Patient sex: M
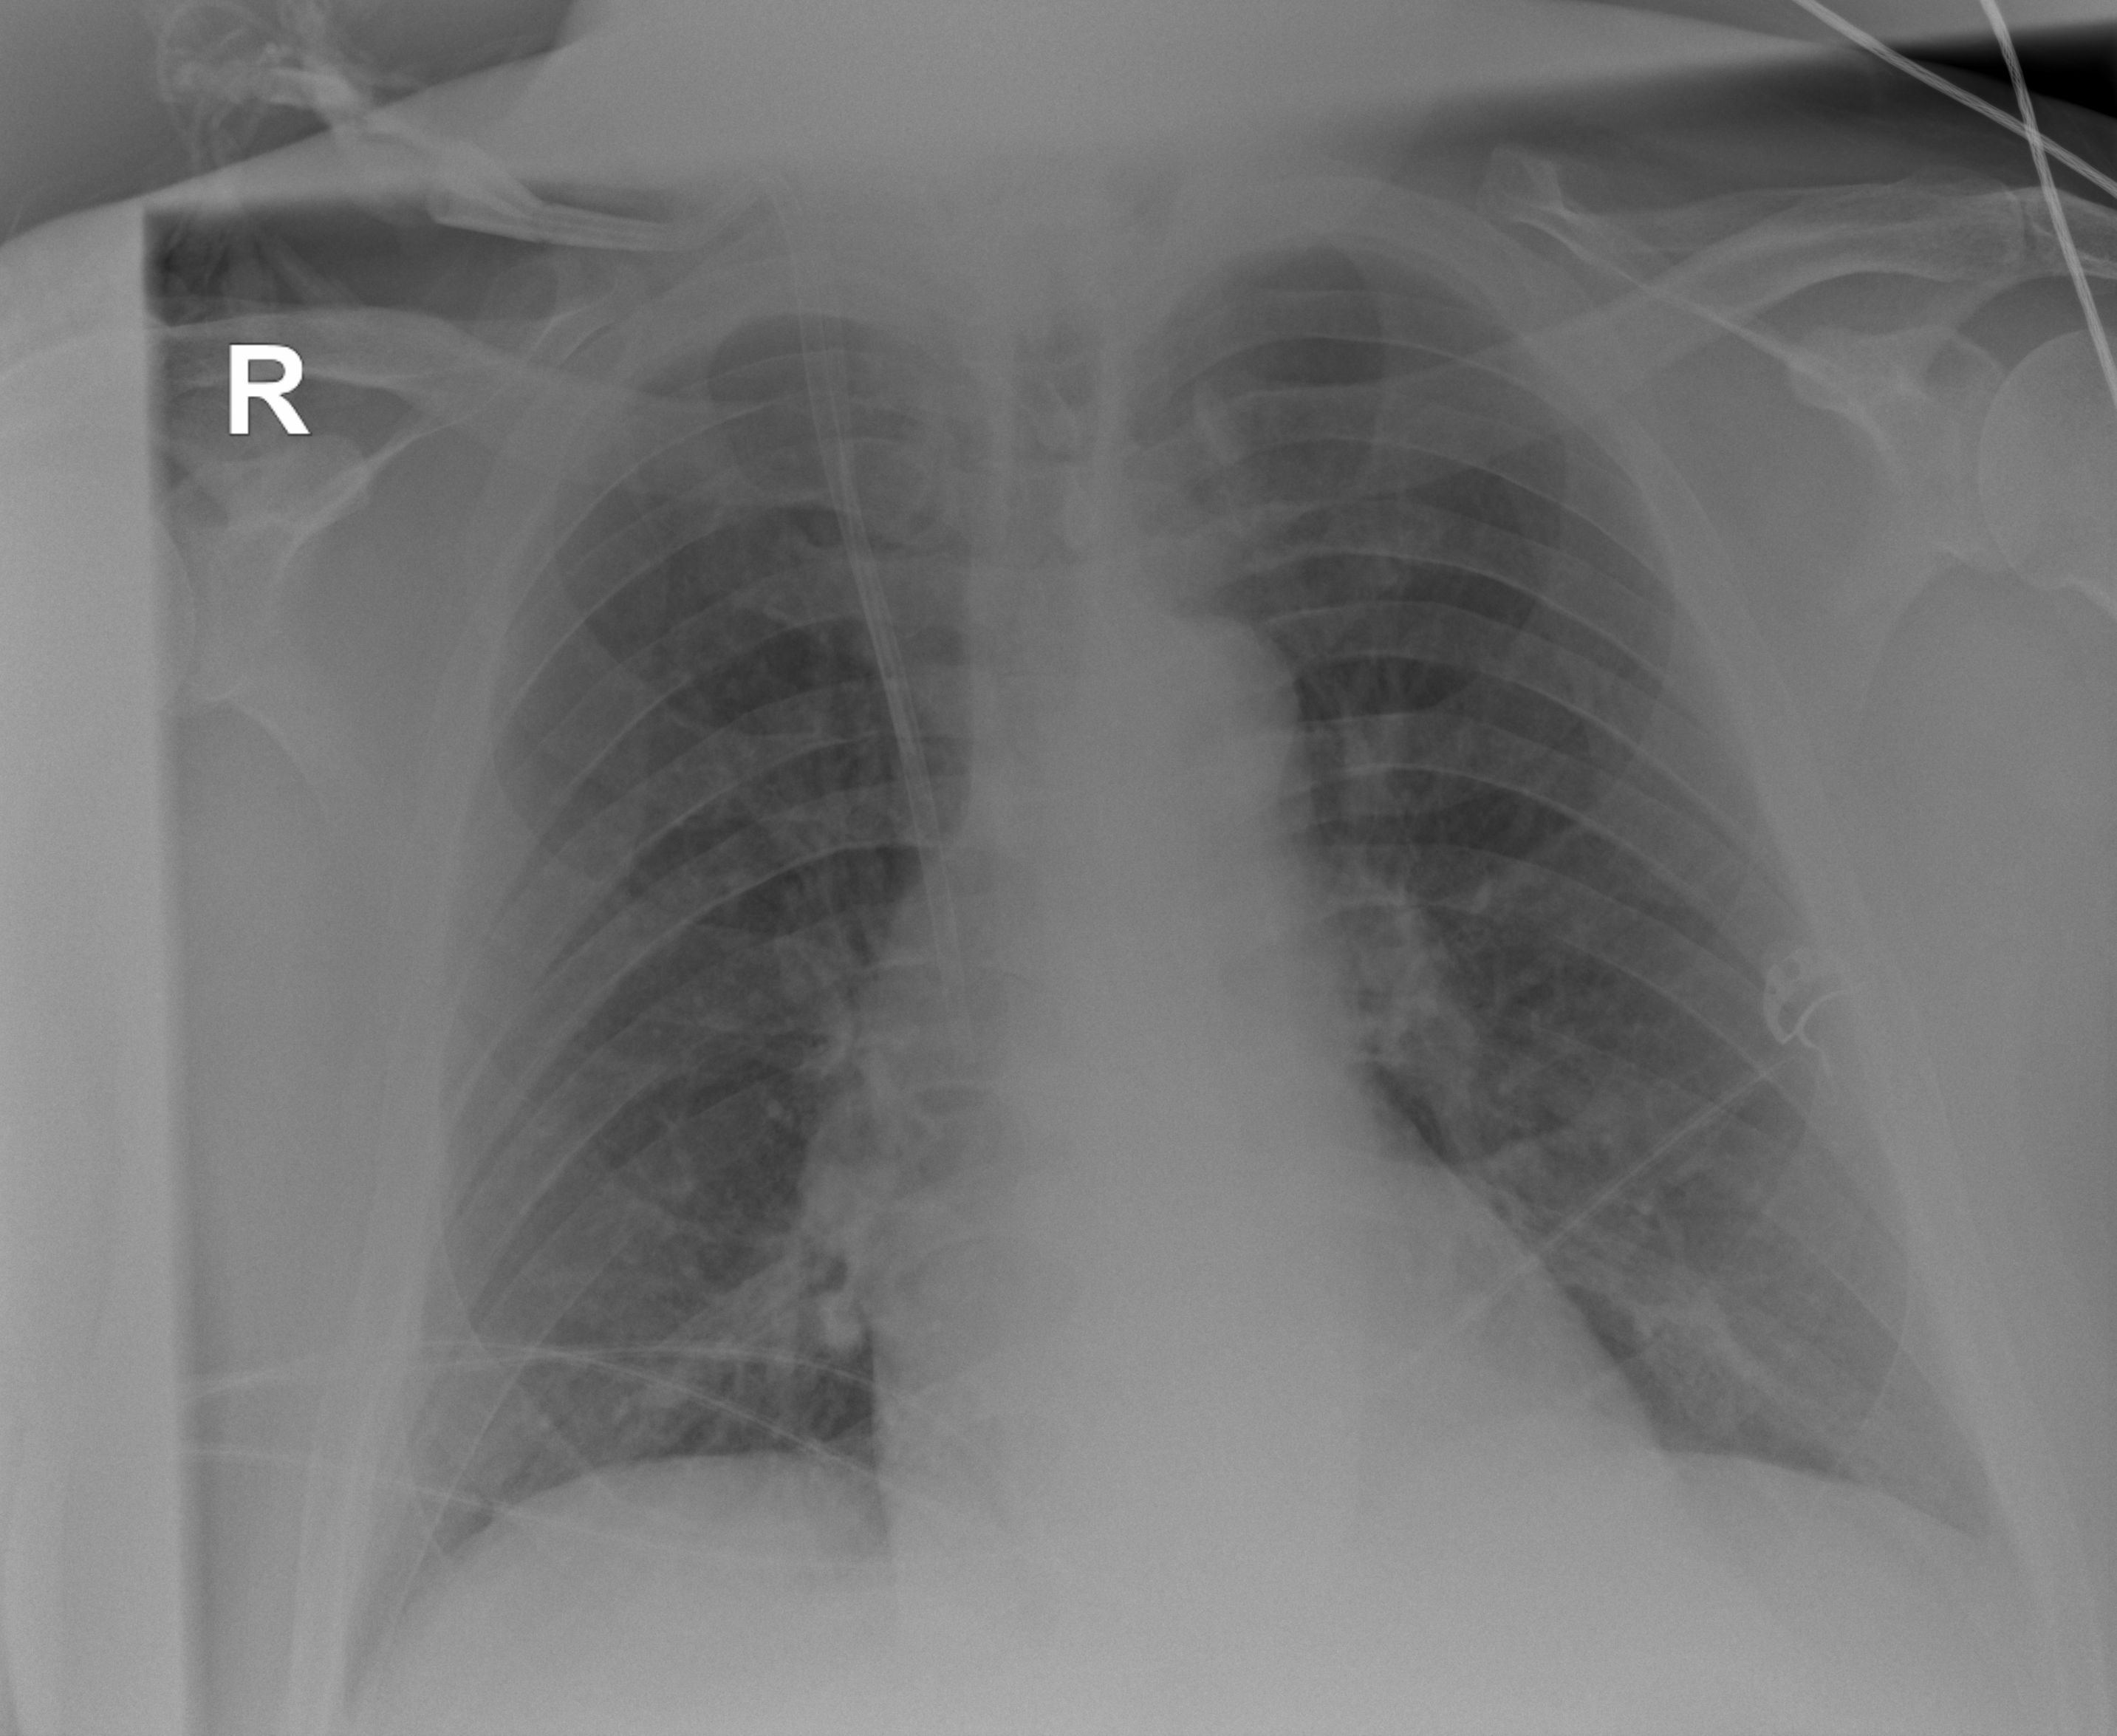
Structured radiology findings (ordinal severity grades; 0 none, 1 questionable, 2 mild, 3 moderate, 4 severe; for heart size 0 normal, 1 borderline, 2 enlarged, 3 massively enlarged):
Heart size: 0
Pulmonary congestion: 0
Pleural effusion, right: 2
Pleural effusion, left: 2
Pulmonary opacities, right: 0
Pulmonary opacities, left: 2
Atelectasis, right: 0
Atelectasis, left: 0